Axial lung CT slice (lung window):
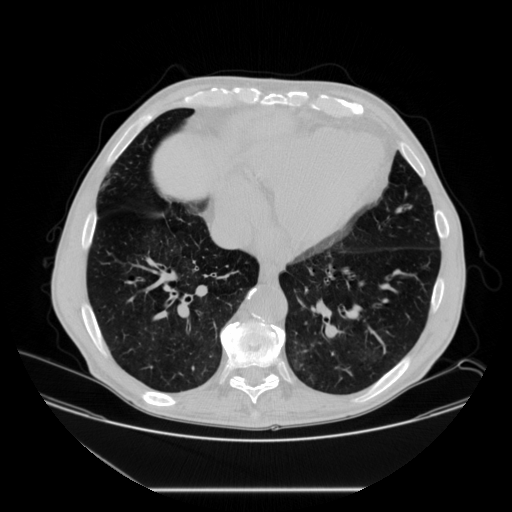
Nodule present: no